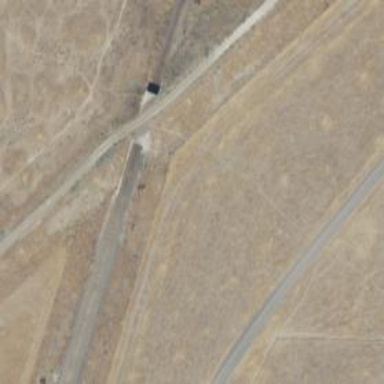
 now used as cycleway. The railway is designated as abandoned and repurposed as rail-trail."